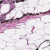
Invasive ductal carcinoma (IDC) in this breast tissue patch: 0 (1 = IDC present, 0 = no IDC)